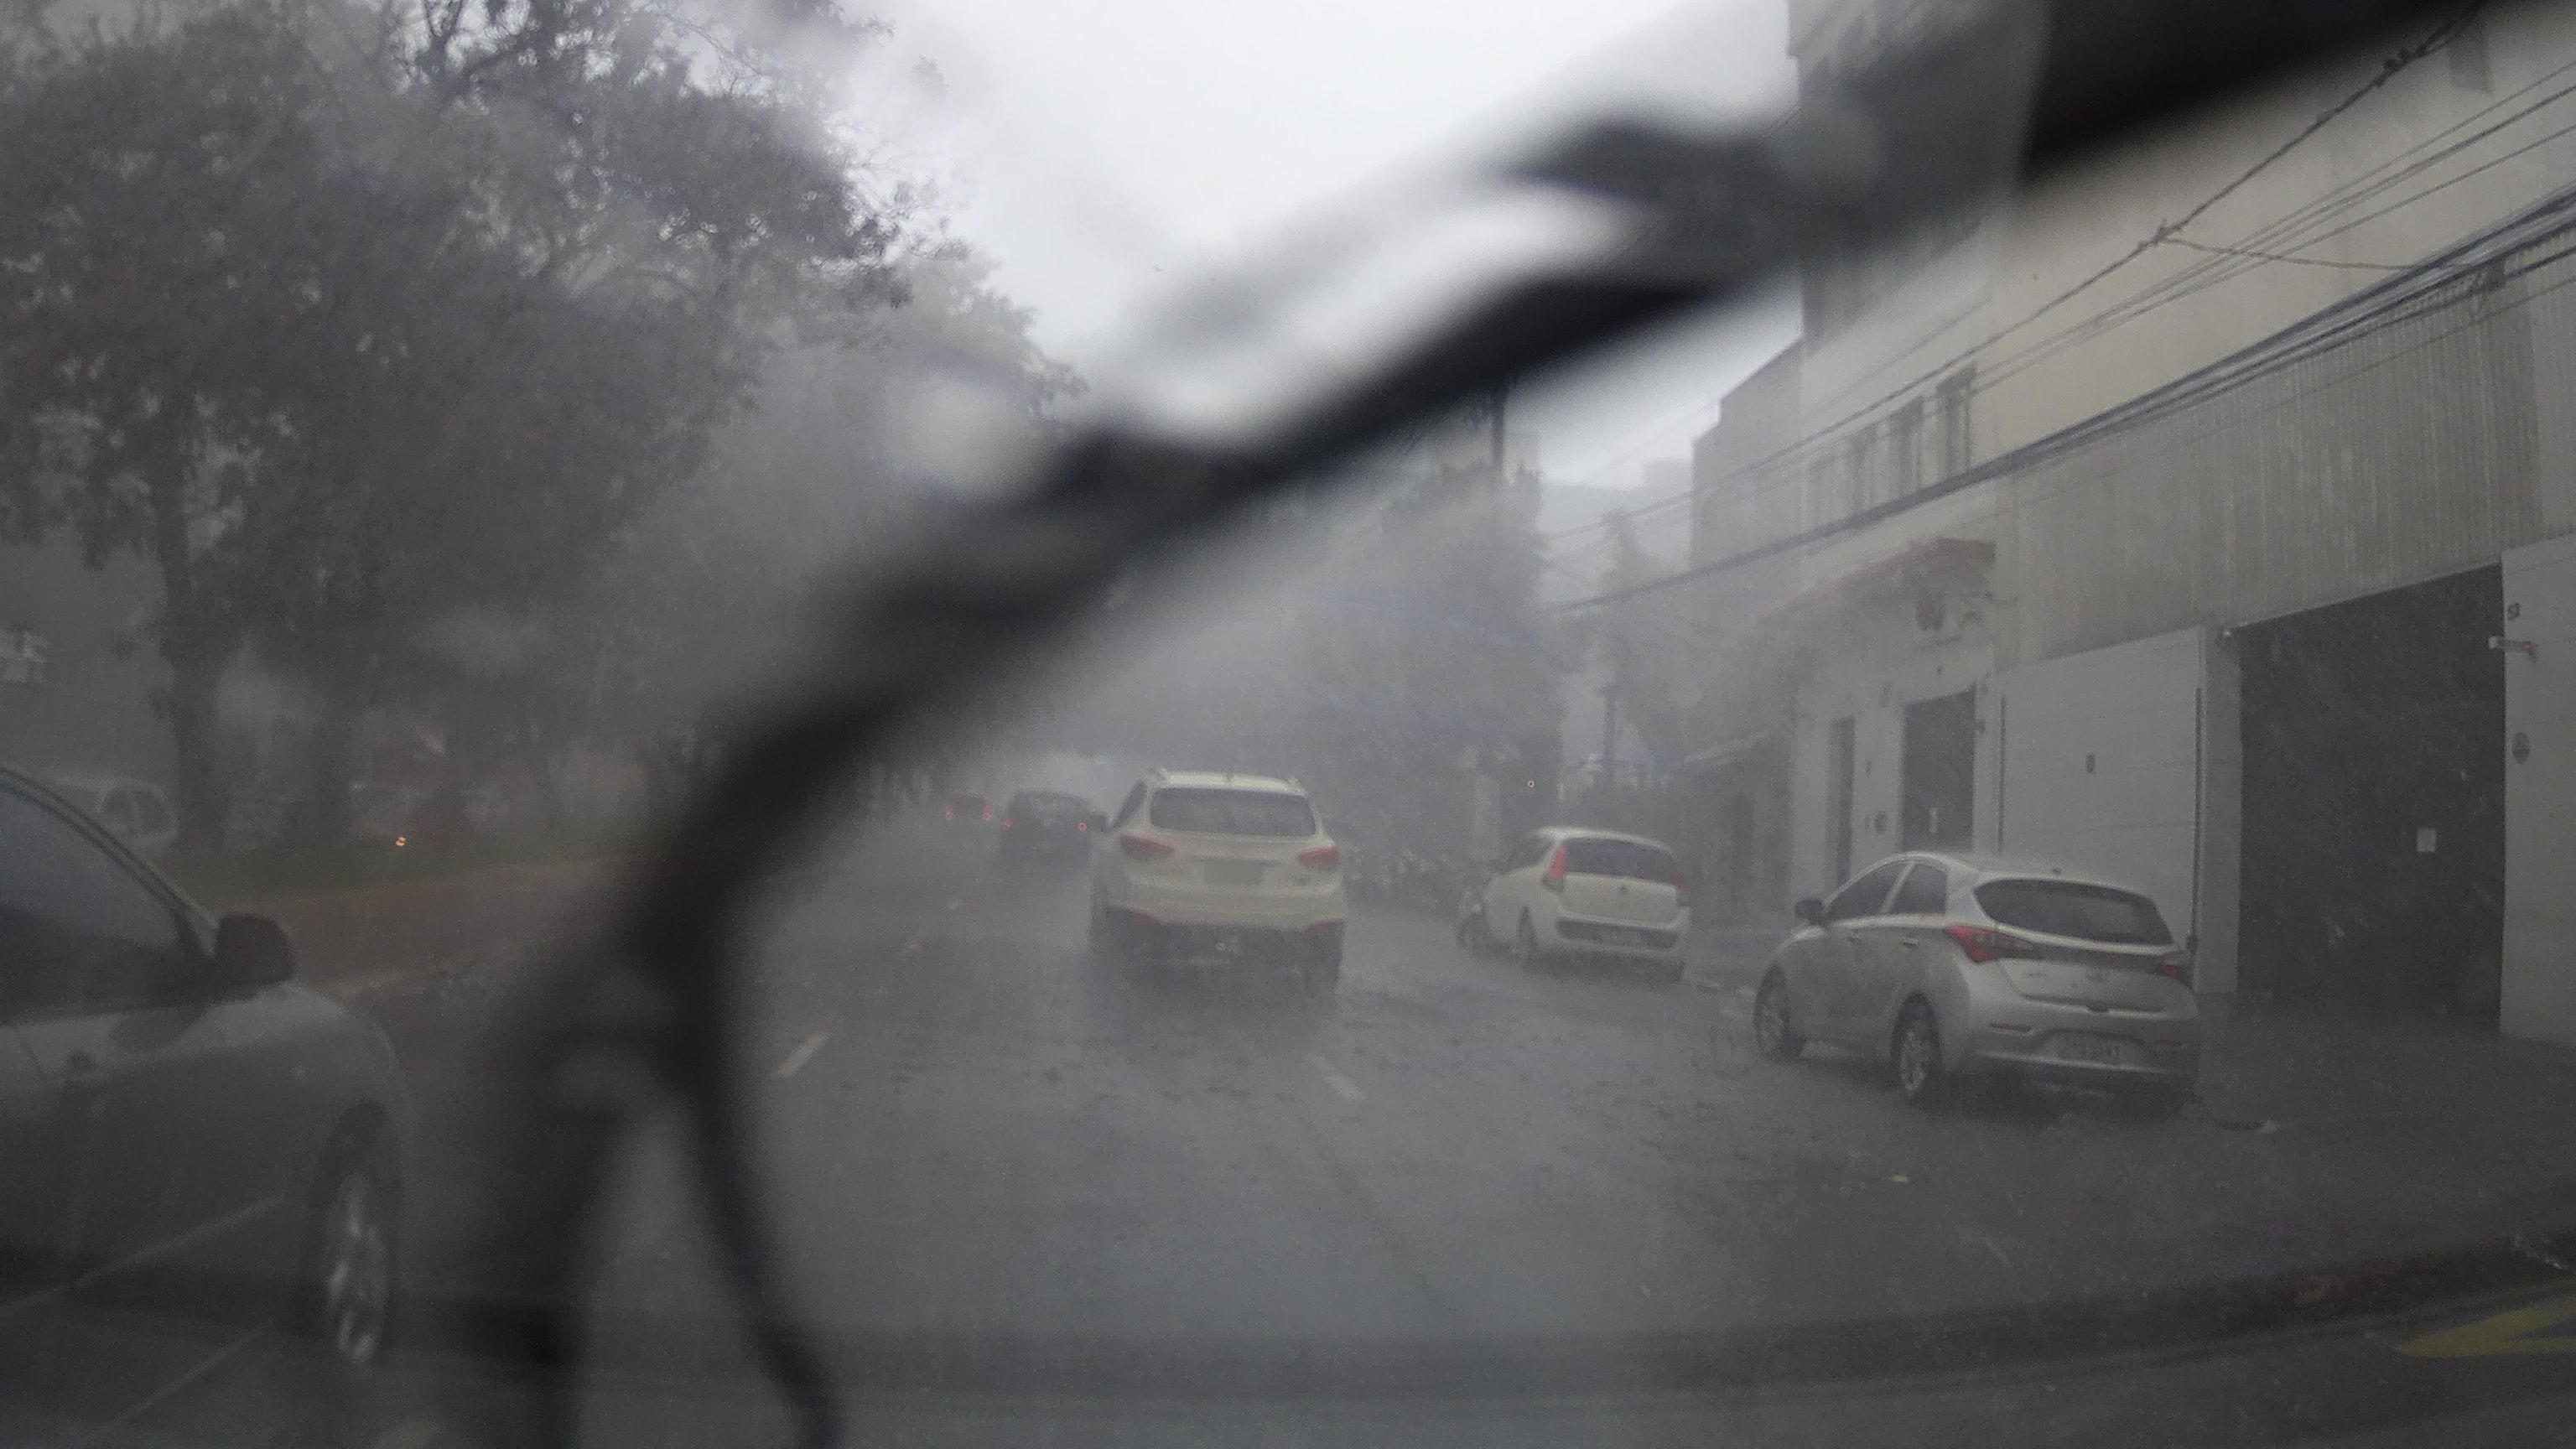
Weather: rainy
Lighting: day
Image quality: slightly poor
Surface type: driving surface
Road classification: secondary
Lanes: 3
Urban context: urban centre
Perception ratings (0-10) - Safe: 4.77, Lively: 6.34, Beautiful: 4.23, Boring: 5.88, Depressing: 2.79, Wealthy: 0.99